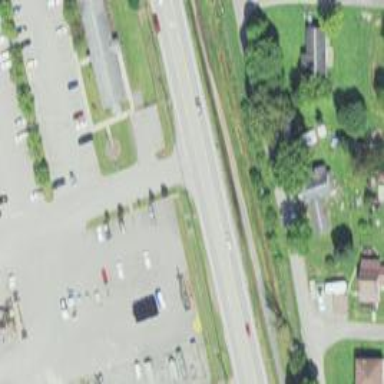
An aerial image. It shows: Asphalt trunk highway.